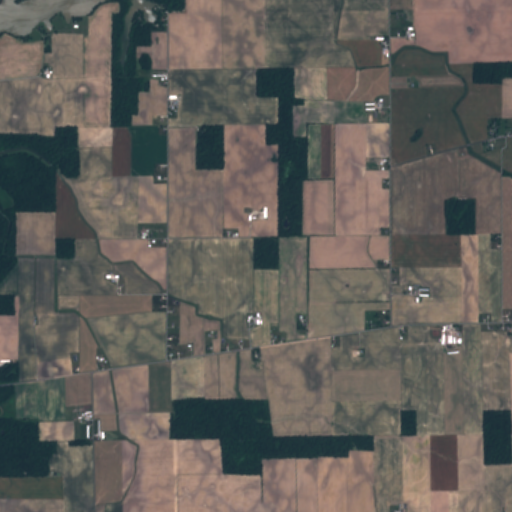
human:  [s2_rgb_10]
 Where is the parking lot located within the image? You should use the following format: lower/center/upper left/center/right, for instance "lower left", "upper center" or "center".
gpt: The parking lot is located in the upper right of the image.
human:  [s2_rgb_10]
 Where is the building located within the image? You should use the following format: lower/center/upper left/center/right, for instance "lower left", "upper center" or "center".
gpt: The building is located in the upper right of the image.
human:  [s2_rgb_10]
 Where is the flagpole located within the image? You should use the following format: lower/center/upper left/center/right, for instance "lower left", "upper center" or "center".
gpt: The flagpole is located in the upper right of the image.
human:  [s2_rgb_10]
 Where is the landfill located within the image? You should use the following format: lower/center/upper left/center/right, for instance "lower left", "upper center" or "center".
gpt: There is no landfill in the image.